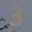
Label: 3